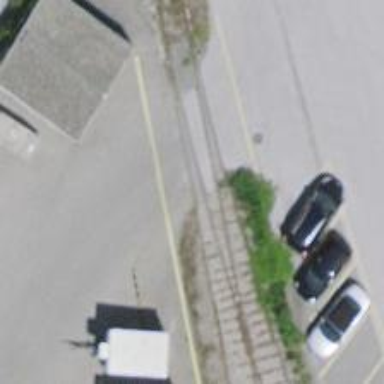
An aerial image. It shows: Single-track railway siding.